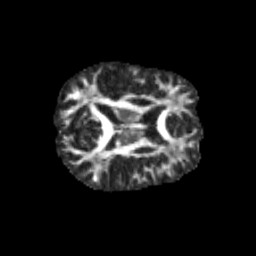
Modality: FA
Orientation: axial
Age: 13
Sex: female
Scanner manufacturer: siemens
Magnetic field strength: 3 T
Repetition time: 3.8 s
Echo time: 0.07 s